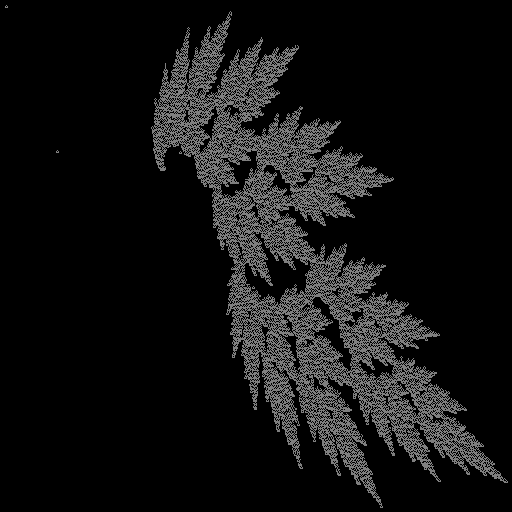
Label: cedarleaf